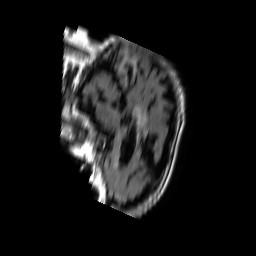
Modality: FLAIR
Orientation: sagittal
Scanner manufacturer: philips
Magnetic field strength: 1.5 T
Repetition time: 6 s
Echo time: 0.12 s